Question: I have a circle created using CSS, as you can see below:
'''
.circle {
width: 40px;
height: 40px;
-moz-border-radius: 50px;
-webkit-border-radius: 50px;
border-radius: 50px;
text-align: center;
margin-left:auto;
margin-right:auto;
color: #555555;
line-height: 40px;
font-weight: bold;
border: 4px solid #333;
}
'''
How can I create a shadow/brightness around this circle using CSS, as you can see in the sample image below?

Thanks in advance!
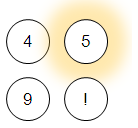
Answer: You can use the <URL> property which respects the border-radius property.
Something like this <URL>
'''
box-shadow: 0 0 1em #FFD800;
'''